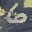
Label: 6